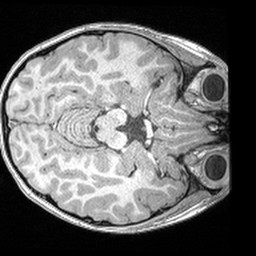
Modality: T1w
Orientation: axial
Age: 7
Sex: male
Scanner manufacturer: siemens
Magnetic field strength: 3 T
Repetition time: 2.53 s
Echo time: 0.00164 s